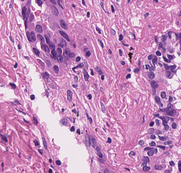
Tumor epithelial tissue: yes
Tumor-associated stroma tissue: yes
Normal tissue: no